Interaction volume radius: 10 \u00c5
Interaction volume height: 15 \u00c5
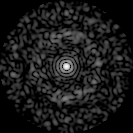
Disorder parameter: 0.7959